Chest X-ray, AP view. Patient: 48 years old, sex M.
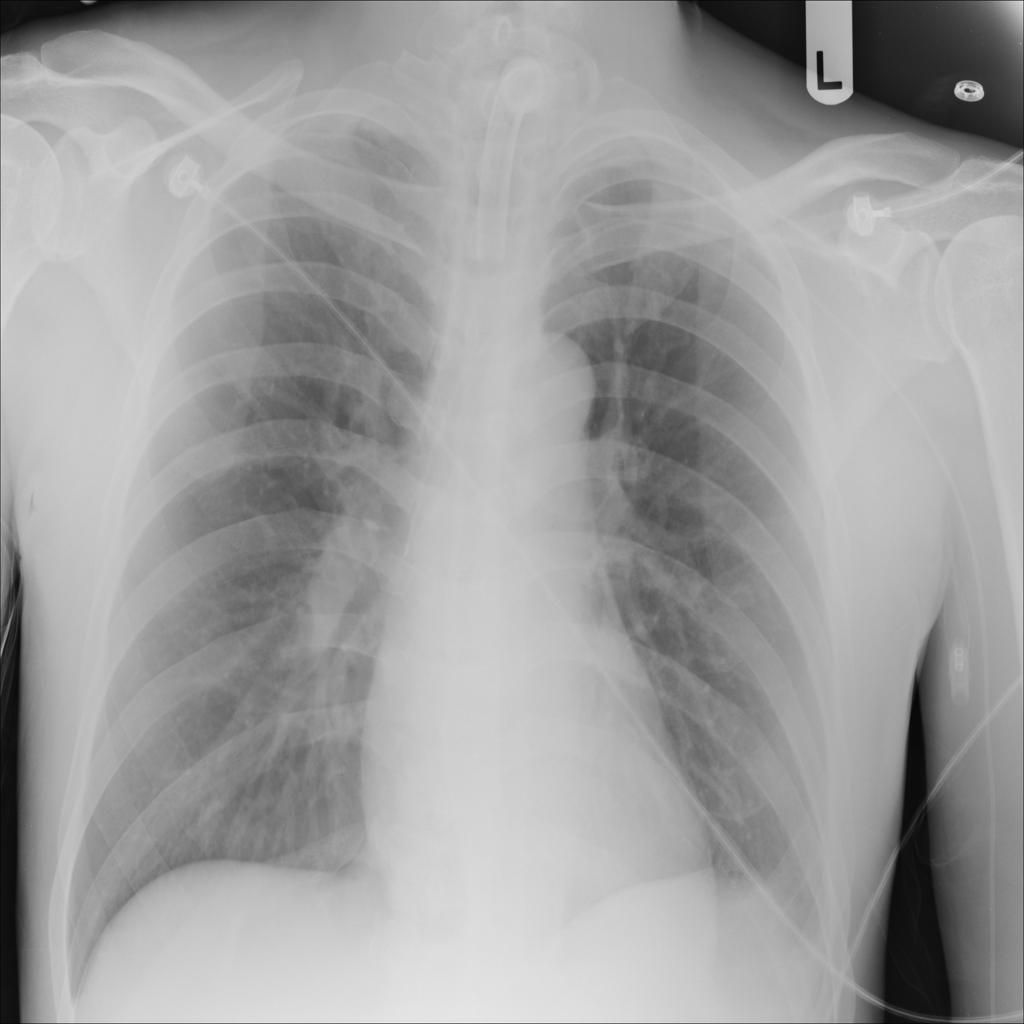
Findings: No Finding